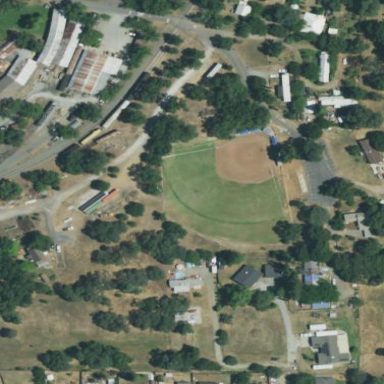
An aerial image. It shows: Baseball pitch for leisure land activities.